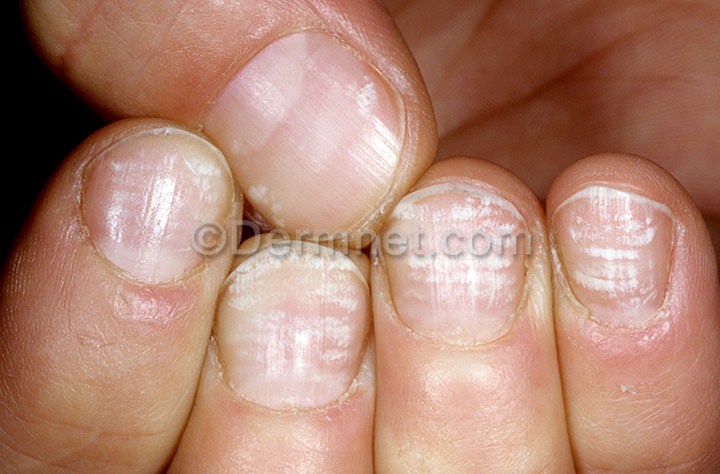
Disease: Nail Fungus and other Nail Disease